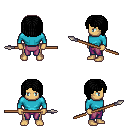
a pixel art fantasy rpg character, male body template, human, tanned skin, teal long-sleeve shirt, magenta pants, black pageboy hairstyle, spear, four views (front, back, left, right), 2x2 character sprite sheet, small pixel art, hard edges, no anti-aliasing